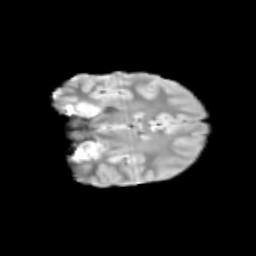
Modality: T2w
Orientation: coronal
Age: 11
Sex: female
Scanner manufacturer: siemens
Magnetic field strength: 3 T
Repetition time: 3.8 s
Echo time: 0.07 s